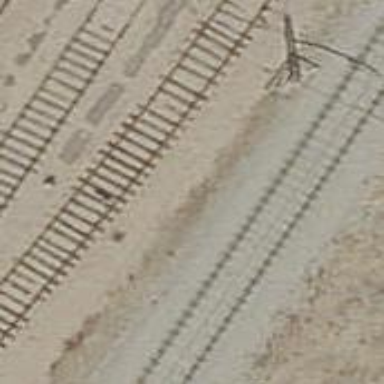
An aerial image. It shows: Rail yard with electrified contact lines for the railway.